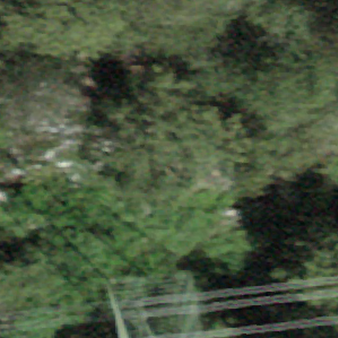
Label: other